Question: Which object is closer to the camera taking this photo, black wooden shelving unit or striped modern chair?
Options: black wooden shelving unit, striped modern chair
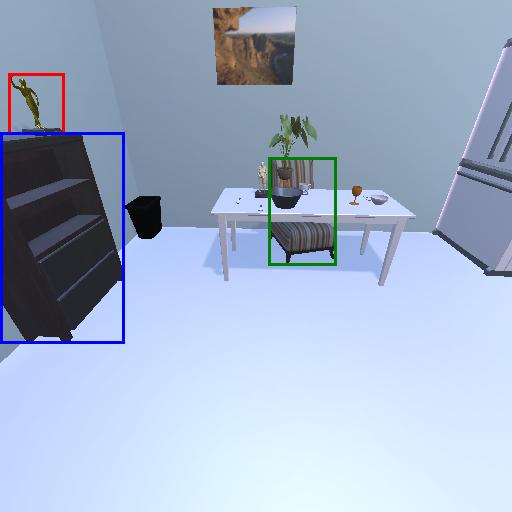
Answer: black wooden shelving unit